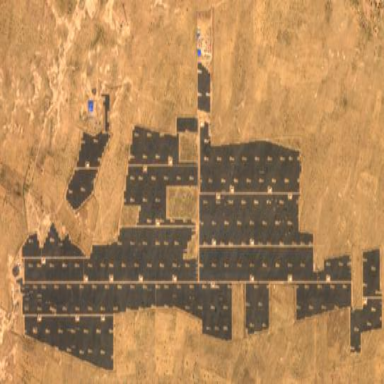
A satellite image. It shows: Industrial area with solar power plant. The plant generates electricity using photovoltaic panels.